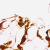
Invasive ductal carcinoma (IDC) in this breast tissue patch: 0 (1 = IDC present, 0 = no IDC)